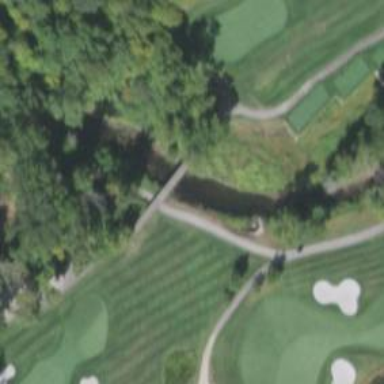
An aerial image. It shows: Service road on bridge designed for golf cartpath.